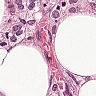
Metastatic tissue present: yes